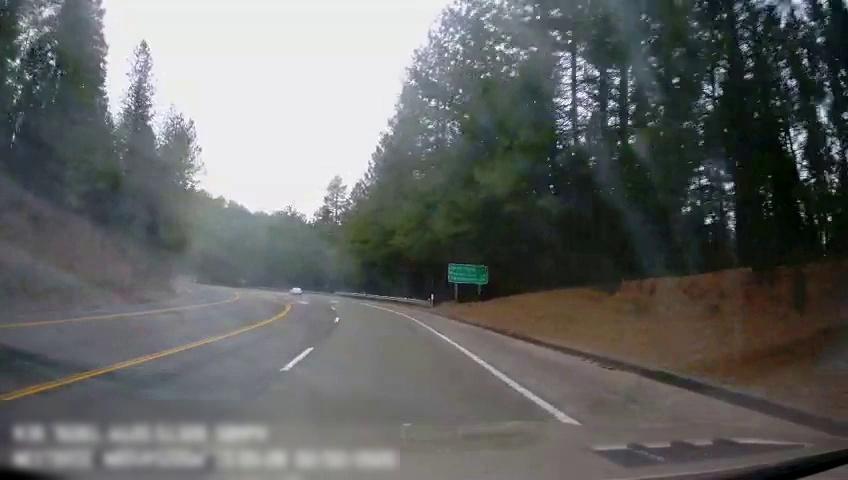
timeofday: Day
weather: Cloudy
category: Drivable Space
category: Vehicles | Car
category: Lanes | Opposite Lane
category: Lanes | Opposite Lane
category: Lanes | Alternate Lane
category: Lanes | Current Lane
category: Lanes | Current Lane
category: Traffic | Signs